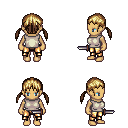
a pixel art fantasy rpg character, female body template, human, tanned skin, white sleeveless shirt, gold greaves, blonde twin-tailed hairstyle, dagger, four views (front, back, left, right), 2x2 character sprite sheet, small pixel art, hard edges, no anti-aliasing